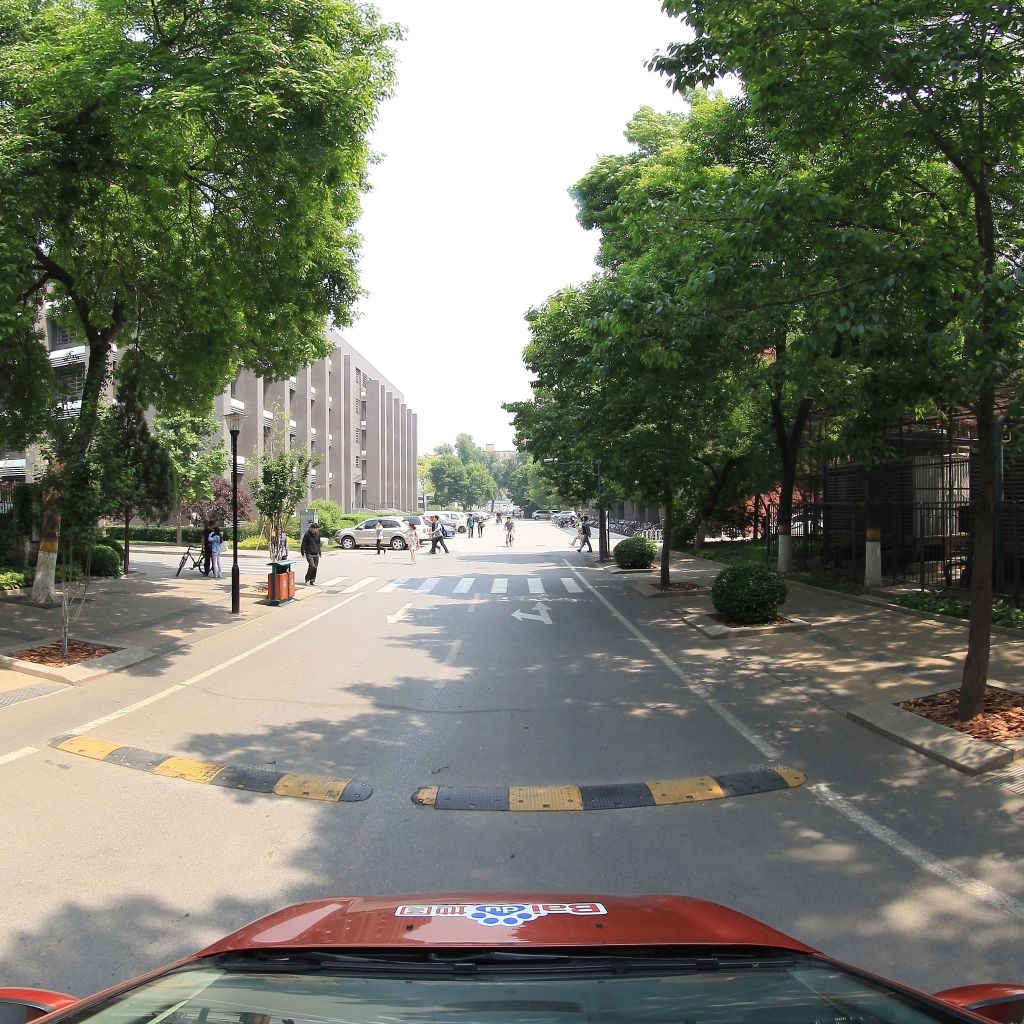
Region: Haidian
Road damage annotations: transverse crack